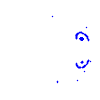
Particle: pion